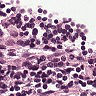
Metastatic tissue present: no